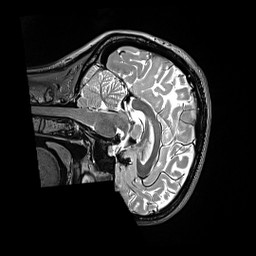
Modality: T2w
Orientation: sagittal
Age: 34
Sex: female
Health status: ill
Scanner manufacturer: siemens
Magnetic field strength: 3 T
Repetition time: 3.2 s
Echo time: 0.564 s